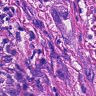
Metastatic tissue present: yes